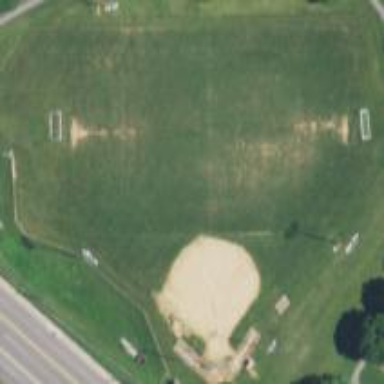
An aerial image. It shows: Baseball or softball pitch for leisure land sports.